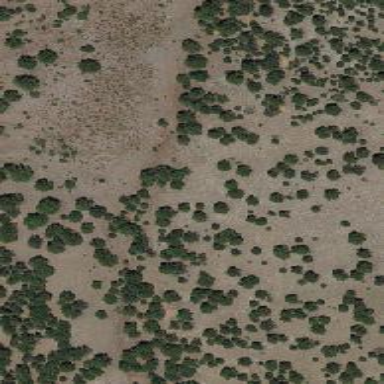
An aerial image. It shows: Area covered in scrub vegetation.